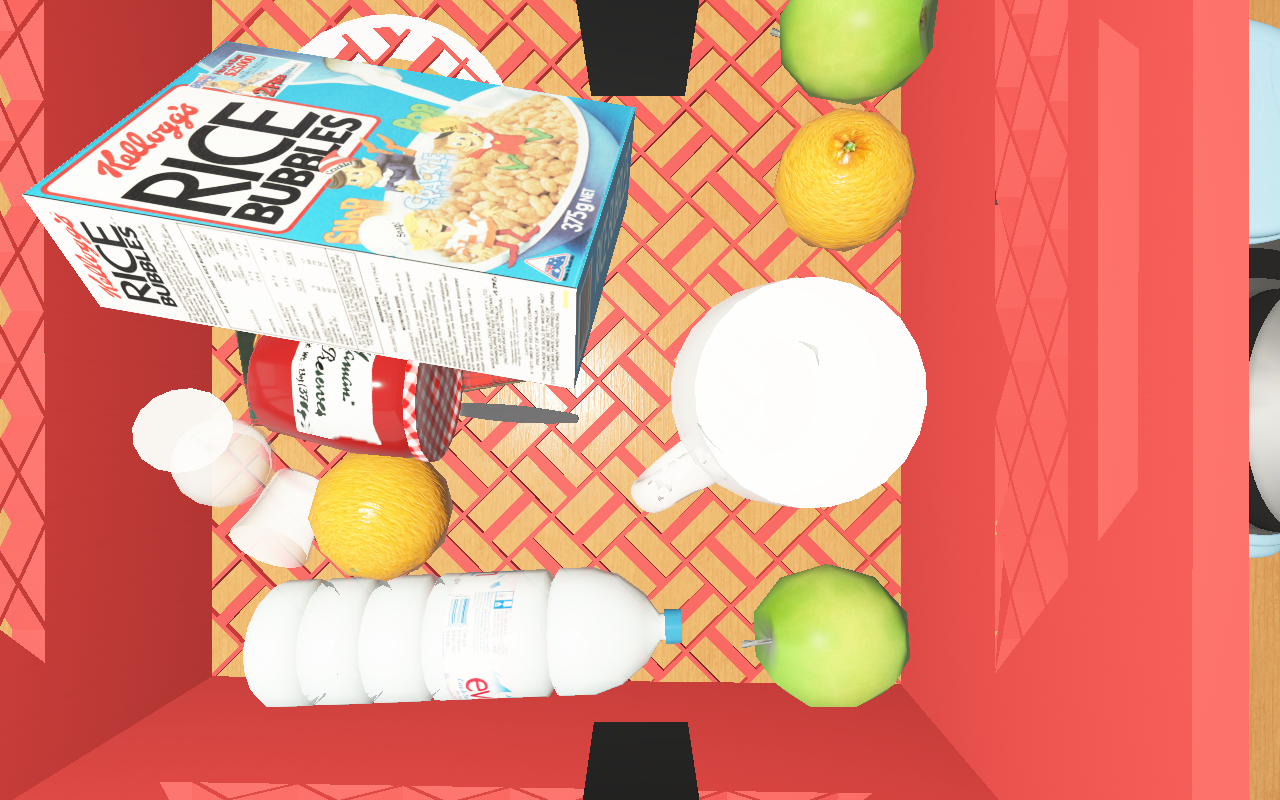
Objects in the scene:
carafe
apple
apple
orange
plate
jam jar
cereal box